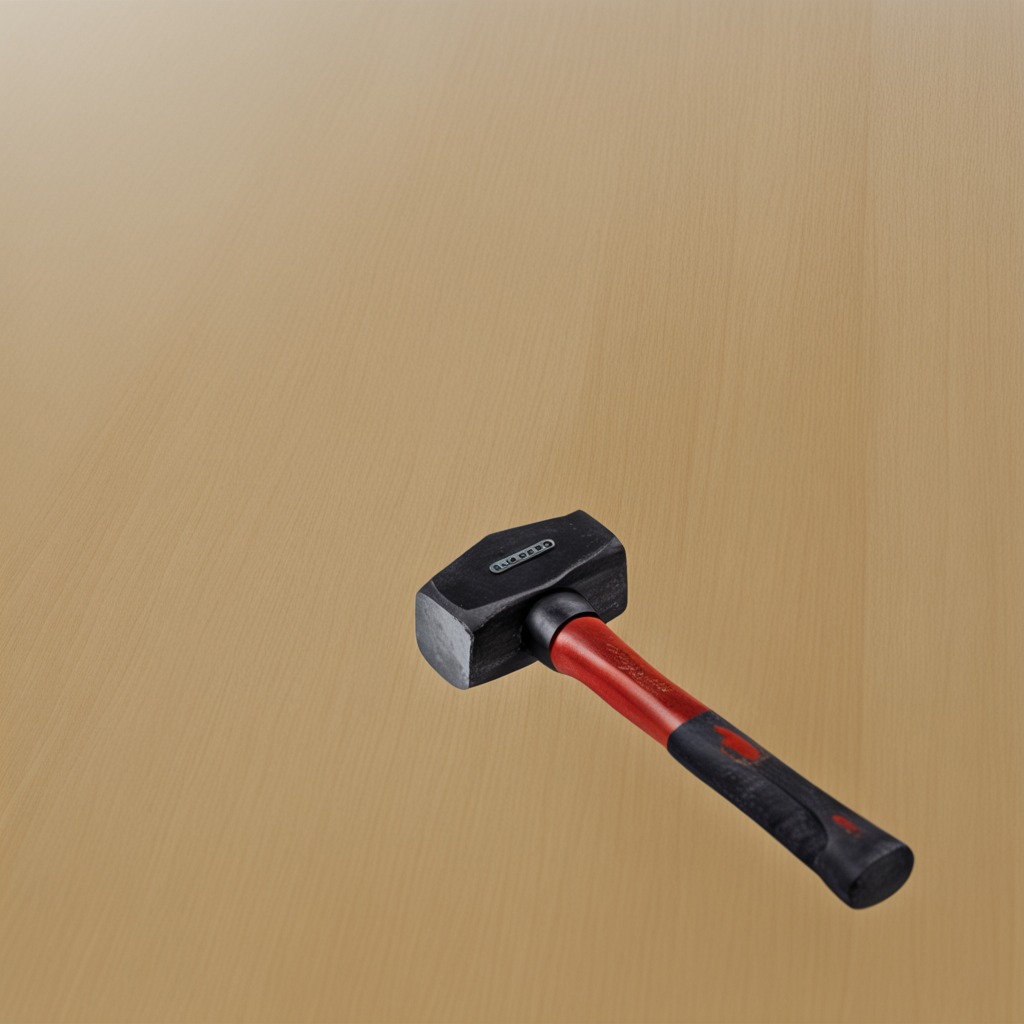
A hammer is lying on the plywood surface in a paint workshop lit by afternoon window light.